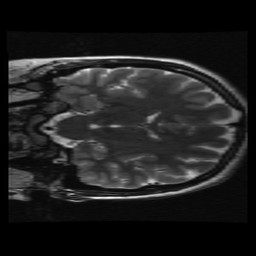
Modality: T2w
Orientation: coronal
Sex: female
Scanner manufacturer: ge
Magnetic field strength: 3 T
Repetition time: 5 s
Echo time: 0.1007 s